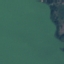
Label: SeaLake